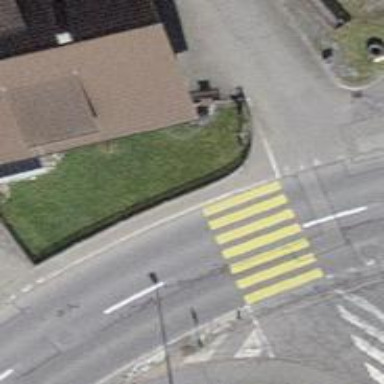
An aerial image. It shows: Marked zebra crossing on the road.